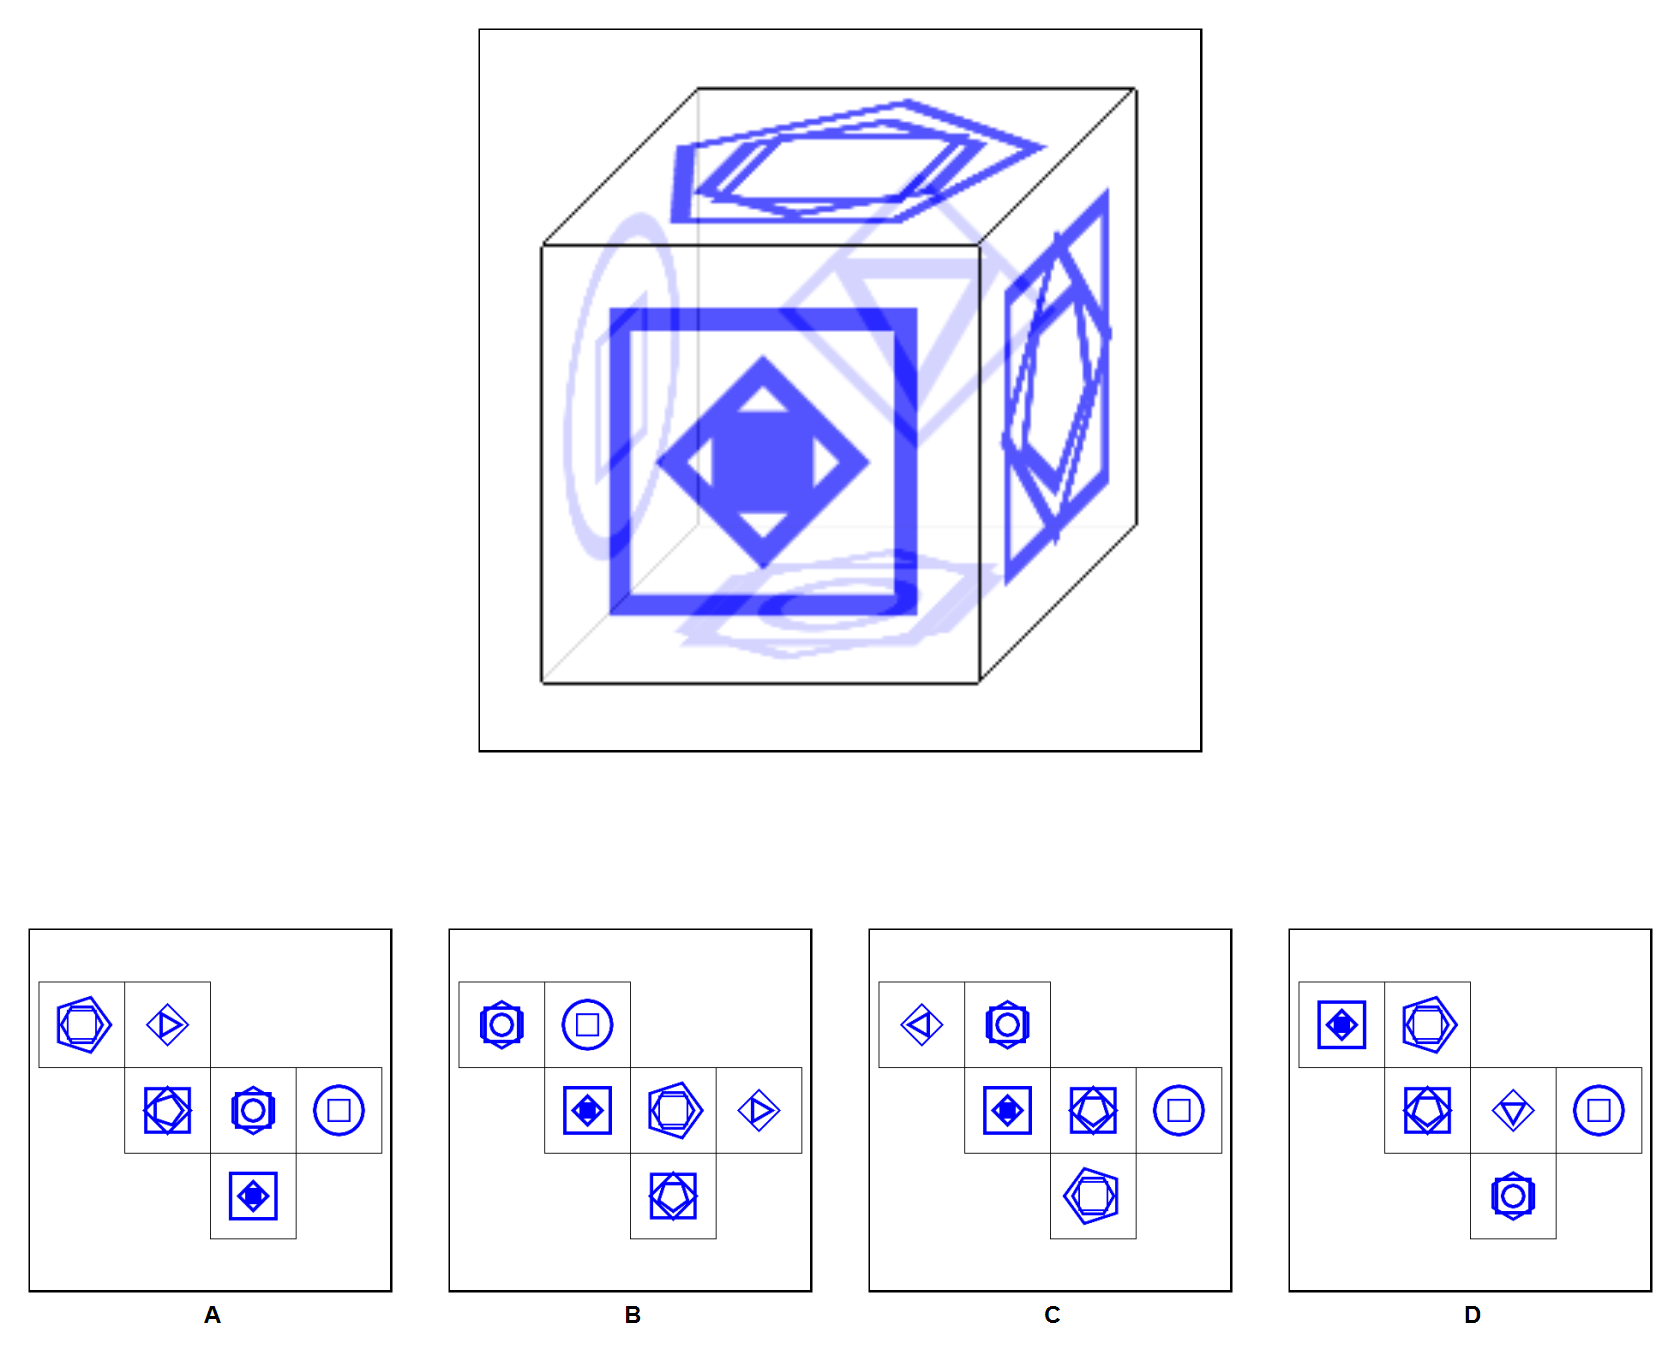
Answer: C